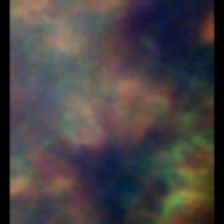
Taxon: Unknown_full_image
Group: Unknown